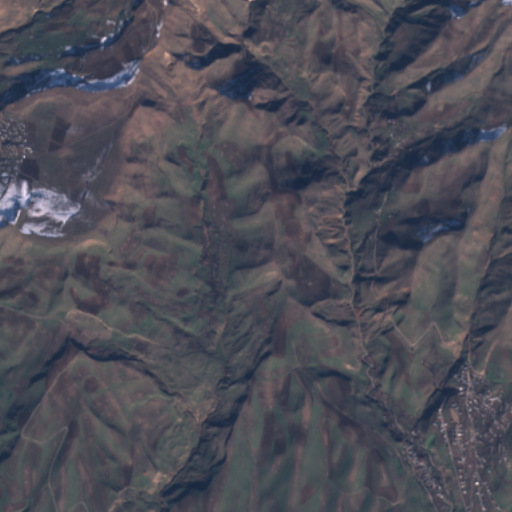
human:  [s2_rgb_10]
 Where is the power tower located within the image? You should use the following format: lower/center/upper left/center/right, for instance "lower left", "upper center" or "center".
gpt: The power tower is located in the upper of the image.
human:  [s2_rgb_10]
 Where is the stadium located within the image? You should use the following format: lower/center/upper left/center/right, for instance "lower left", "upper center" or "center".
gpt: The stadium is located in the lower right of the image.
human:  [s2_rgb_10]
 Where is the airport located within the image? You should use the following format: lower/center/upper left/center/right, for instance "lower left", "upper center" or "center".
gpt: There is no airport in the image.